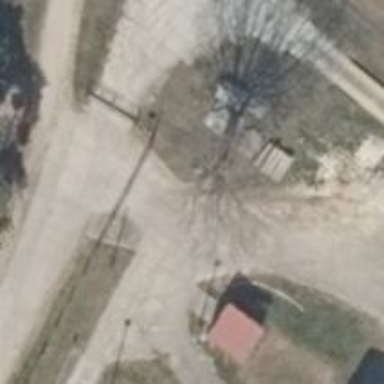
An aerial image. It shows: Concrete driveway.